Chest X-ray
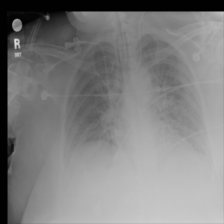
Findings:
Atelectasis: negative
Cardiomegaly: negative
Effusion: negative
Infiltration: positive
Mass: negative
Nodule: negative
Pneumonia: negative
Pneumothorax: negative
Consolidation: negative
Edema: negative
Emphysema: negative
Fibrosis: negative
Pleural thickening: negative
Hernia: negative